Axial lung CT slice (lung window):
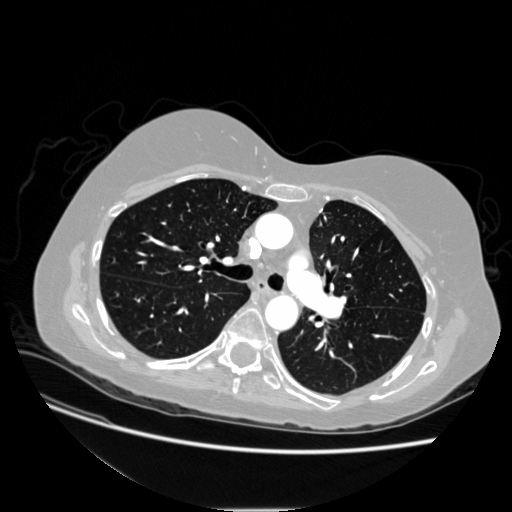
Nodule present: no